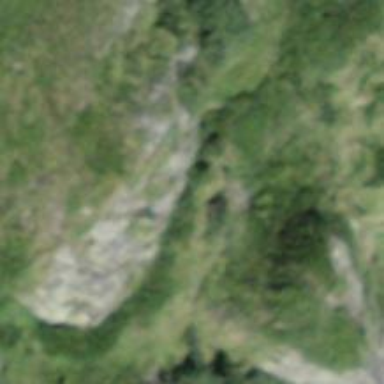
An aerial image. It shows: Cliff in nature.